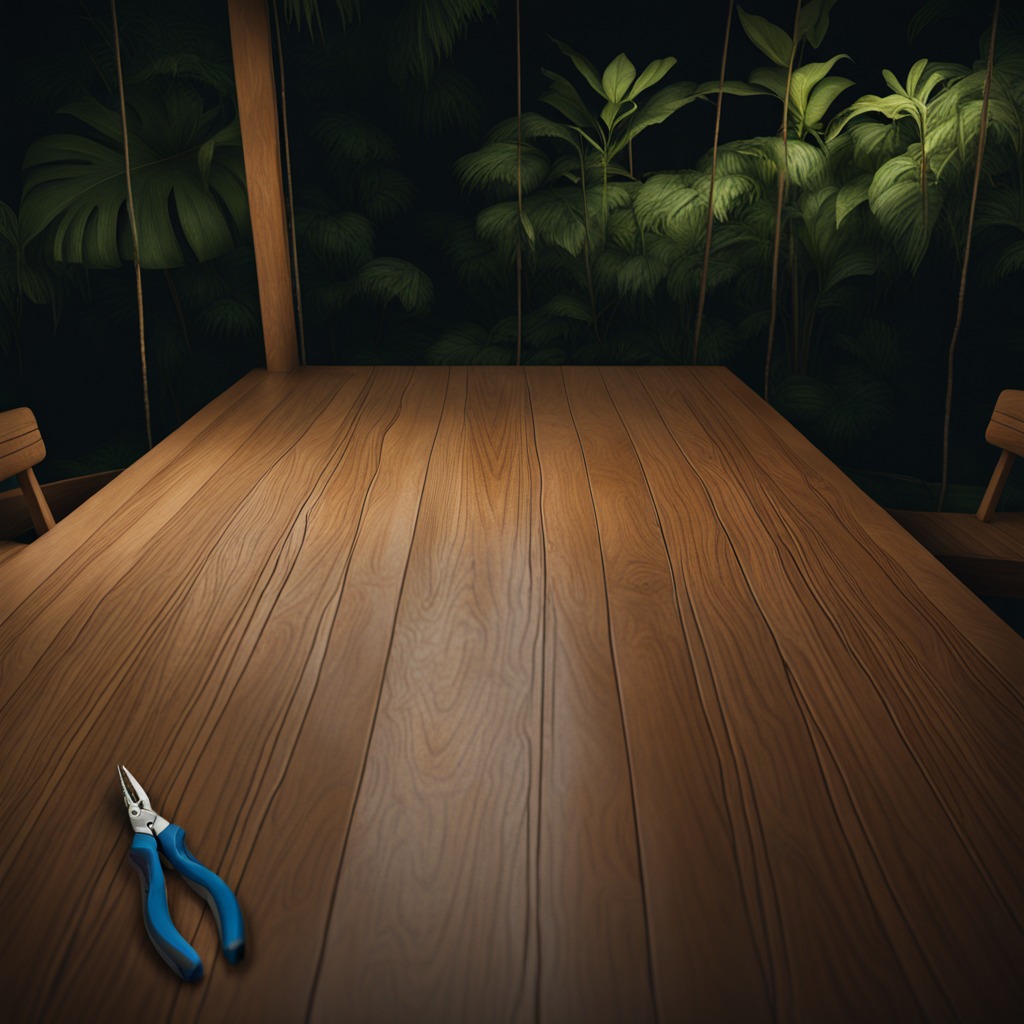
A plier is lying on a wooden table inside a jungle field workshop tent at night.